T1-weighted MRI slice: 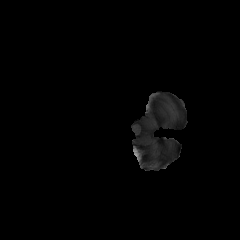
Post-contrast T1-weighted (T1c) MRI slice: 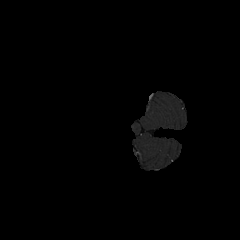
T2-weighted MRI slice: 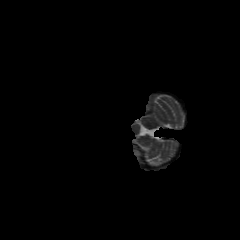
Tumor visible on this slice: no